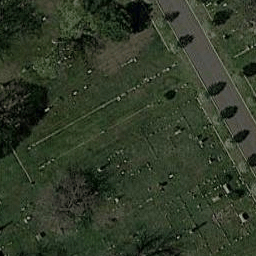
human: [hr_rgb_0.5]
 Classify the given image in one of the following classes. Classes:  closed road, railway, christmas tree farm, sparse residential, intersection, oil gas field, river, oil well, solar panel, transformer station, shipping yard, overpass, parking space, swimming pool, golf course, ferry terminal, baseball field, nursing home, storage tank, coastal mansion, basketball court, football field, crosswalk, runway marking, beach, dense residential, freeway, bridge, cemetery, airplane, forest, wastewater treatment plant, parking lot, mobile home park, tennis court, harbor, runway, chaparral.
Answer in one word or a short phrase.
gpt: cemetery